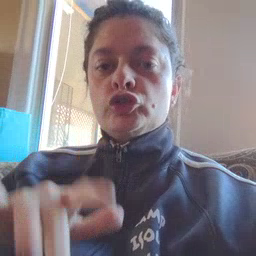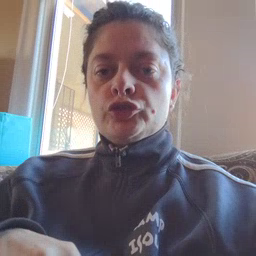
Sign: touch